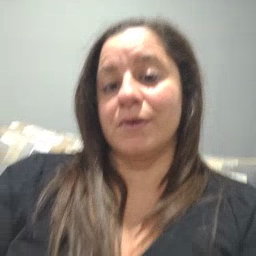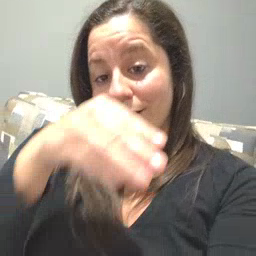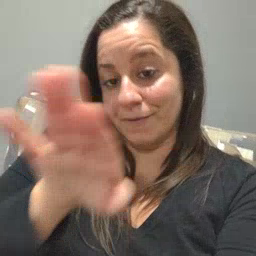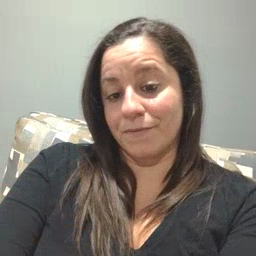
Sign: elephant